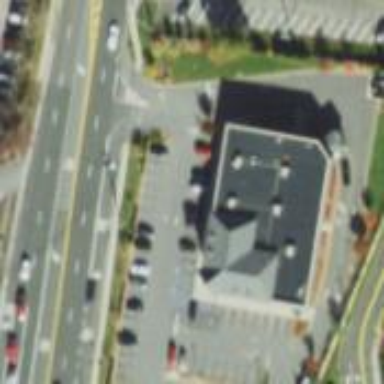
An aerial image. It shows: Retail area.